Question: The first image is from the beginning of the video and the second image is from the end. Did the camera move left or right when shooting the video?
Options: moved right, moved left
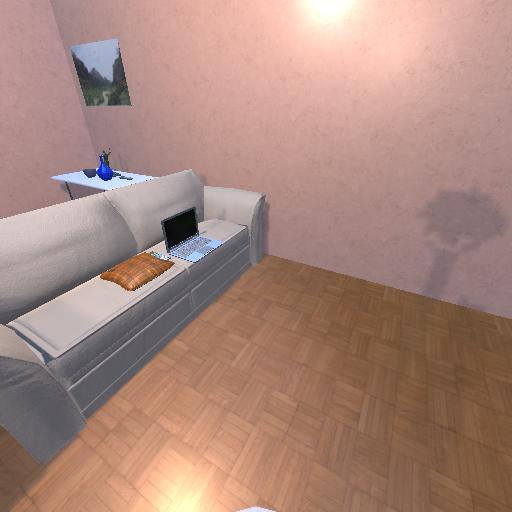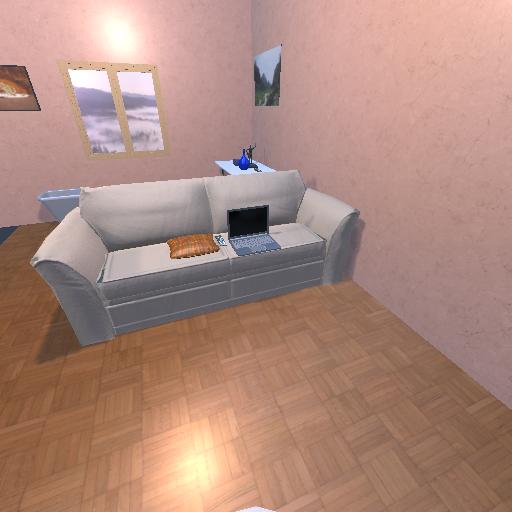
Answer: moved right